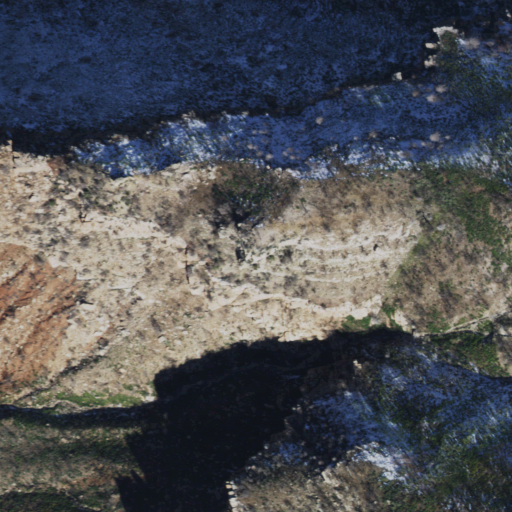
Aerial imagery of cliff(s) in Arizona named Fire Point containing grassland and evergreen forest